Interaction volume radius: 5 \u00c5
Interaction volume height: 45 \u00c5
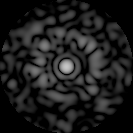
Disorder parameter: 0.7884